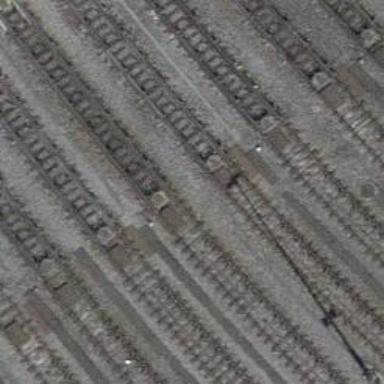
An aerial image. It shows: Railway yard with one track. The yard has beam retarder.